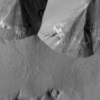
Label: not_dusty